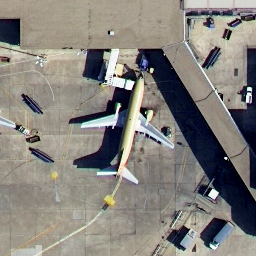
Label: airplane